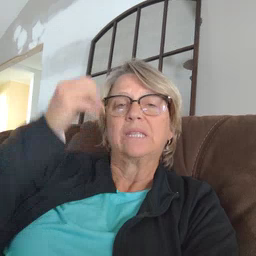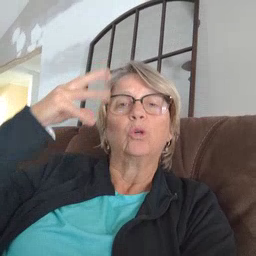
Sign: shower